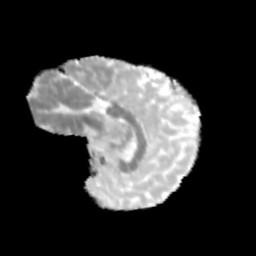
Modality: MD
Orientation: sagittal
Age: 12
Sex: male
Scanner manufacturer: siemens
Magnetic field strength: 3 T
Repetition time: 3.8 s
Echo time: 0.07 s